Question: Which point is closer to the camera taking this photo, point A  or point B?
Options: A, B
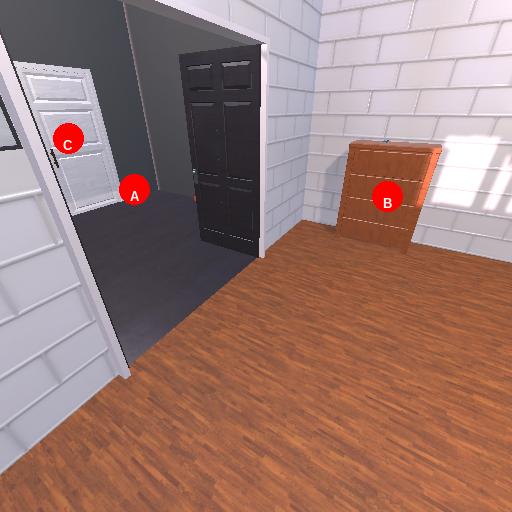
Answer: A